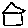
Label: house